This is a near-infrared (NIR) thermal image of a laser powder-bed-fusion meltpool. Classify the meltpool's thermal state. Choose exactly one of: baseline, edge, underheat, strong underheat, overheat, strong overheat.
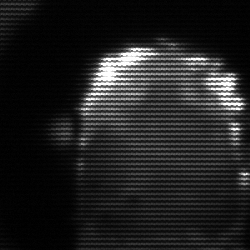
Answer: baseline